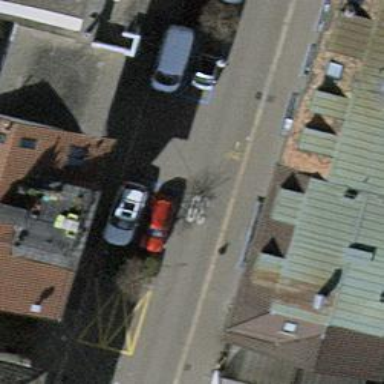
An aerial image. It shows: Residential road with asphalt surface. There is separate sidewalk and opposite cycleway.